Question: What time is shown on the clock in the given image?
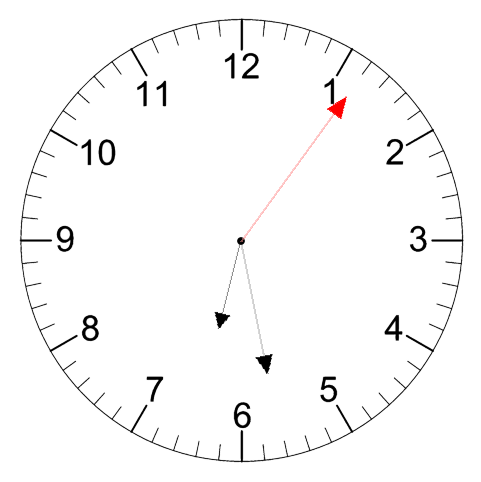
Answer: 06:28:06